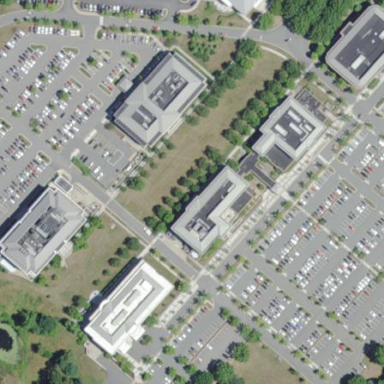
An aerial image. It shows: Hospital building with healthcare amenities.